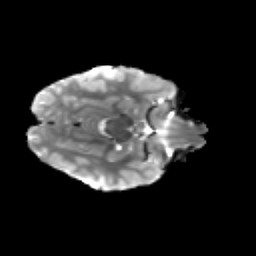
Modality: T2w
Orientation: axial
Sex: male
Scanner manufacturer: siemens
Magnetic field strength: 3 T
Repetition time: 5 s
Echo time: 0.071 s